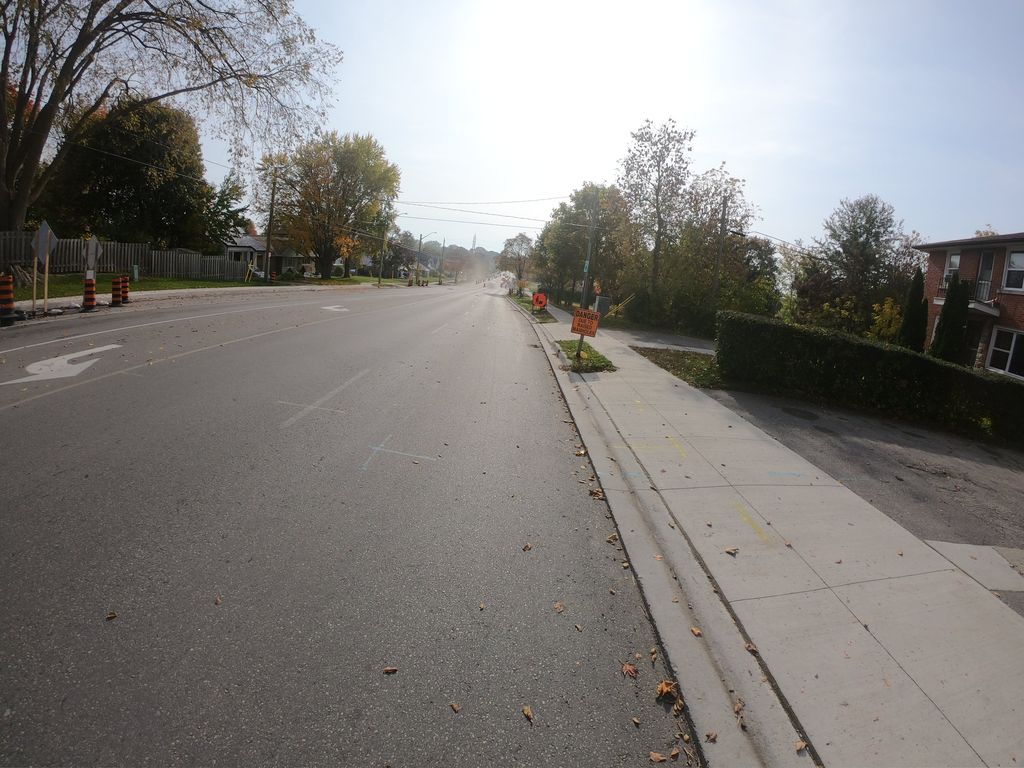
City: kitchener-waterloo